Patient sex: M
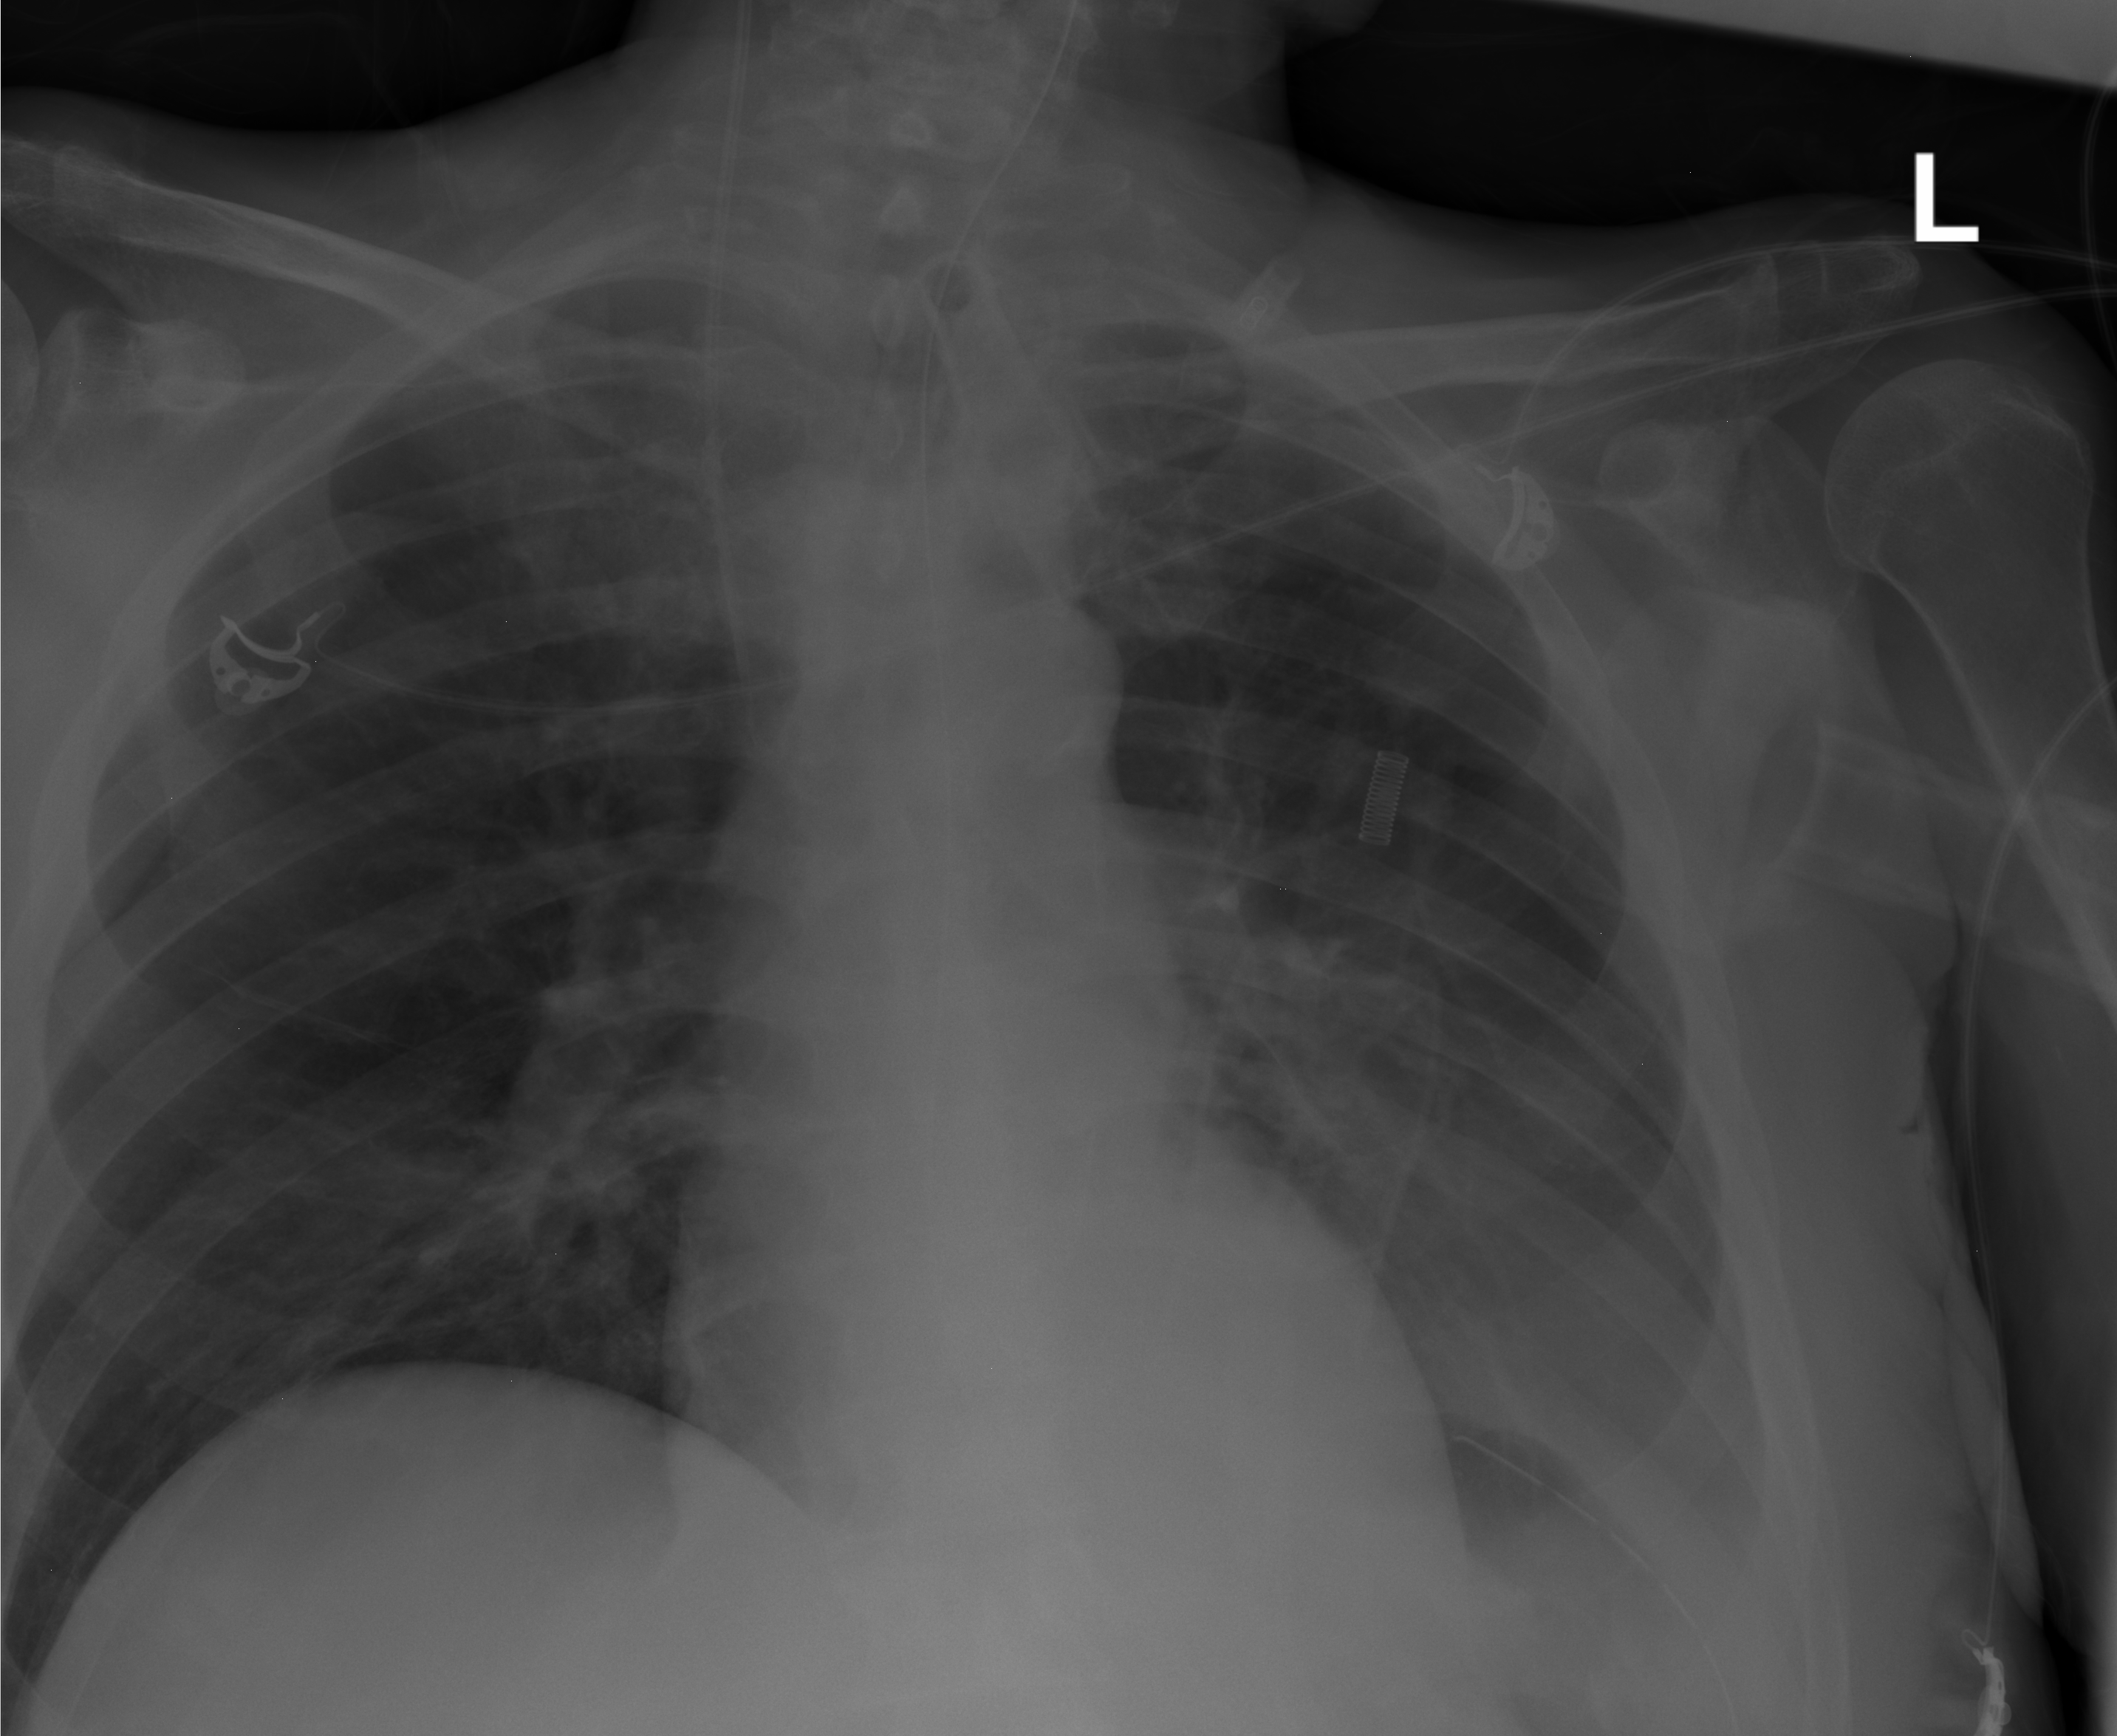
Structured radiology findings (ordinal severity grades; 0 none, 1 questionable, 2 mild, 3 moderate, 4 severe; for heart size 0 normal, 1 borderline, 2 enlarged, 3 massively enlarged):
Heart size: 0
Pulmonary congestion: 0
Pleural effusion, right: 0
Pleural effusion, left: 3
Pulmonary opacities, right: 0
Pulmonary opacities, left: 0
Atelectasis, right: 3
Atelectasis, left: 2